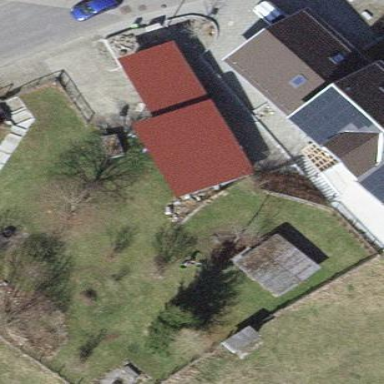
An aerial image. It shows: Garage.